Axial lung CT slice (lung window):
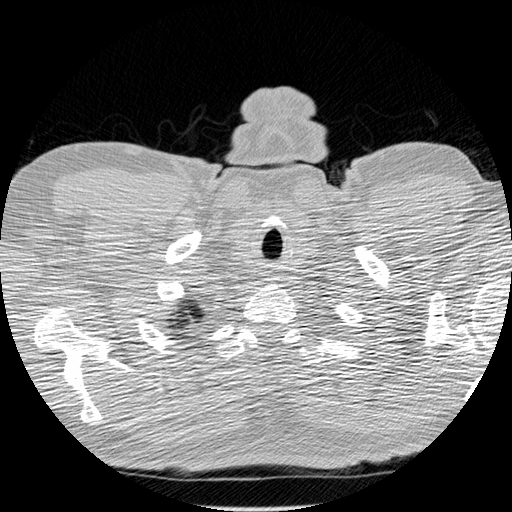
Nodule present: no